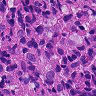
Metastatic tissue present: yes